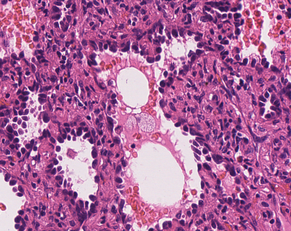
Tumor epithelial tissue: yes
Tumor-associated stroma tissue: yes
Normal tissue: no